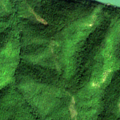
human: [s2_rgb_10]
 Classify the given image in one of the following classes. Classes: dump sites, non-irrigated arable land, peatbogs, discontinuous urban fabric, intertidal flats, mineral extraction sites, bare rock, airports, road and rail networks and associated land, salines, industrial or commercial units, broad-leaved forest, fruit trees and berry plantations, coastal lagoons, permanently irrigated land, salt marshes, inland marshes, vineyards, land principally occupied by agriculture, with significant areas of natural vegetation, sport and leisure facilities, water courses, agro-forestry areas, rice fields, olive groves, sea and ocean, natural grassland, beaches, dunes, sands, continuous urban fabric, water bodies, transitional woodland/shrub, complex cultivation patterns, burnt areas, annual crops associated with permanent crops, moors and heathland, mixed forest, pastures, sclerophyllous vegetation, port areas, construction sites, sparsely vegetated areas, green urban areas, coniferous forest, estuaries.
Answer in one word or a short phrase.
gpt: broad-leaved forest, transitional woodland/shrub, water courses